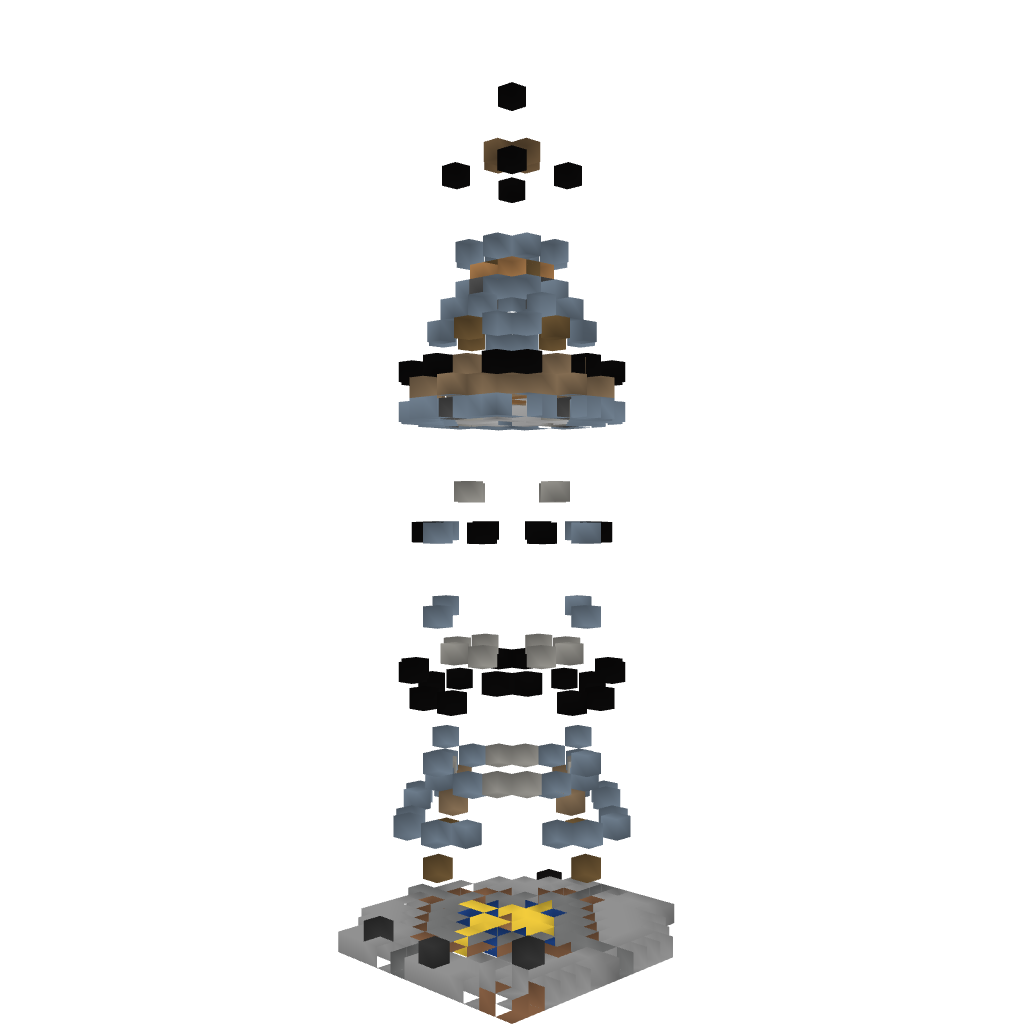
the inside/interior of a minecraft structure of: Lighttower